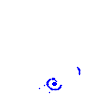
Particle: pion